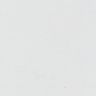
Metastatic tissue present: no